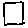
Label: square